Question: I have 400 images like the following one:

I want to add timestamps for each image, so I will have 400 timestamps in total. Each timestamp contains hours, minutes and seconds ('HHMMSS').
For Image1 => Timestamp1 ... Image400 => Timestamp400.
I tried to use the following code:
'''
for i = 1:400
startDate = datenum('02-Nov-2013 13:30:06');
endDate = datenum('02-Nov-2013 13:30:51');
xdate = linspace(startDate,endDate,400);
... code to generate image
set(gca,'XTick',xdate);
datetick('x','HHMMSS');
end
'''
But it became obvious that it didn't works, because I get the timestamps along an x axis, and I want a single timestamp for each image up to 400 images. Anyone has any clue how to do that?
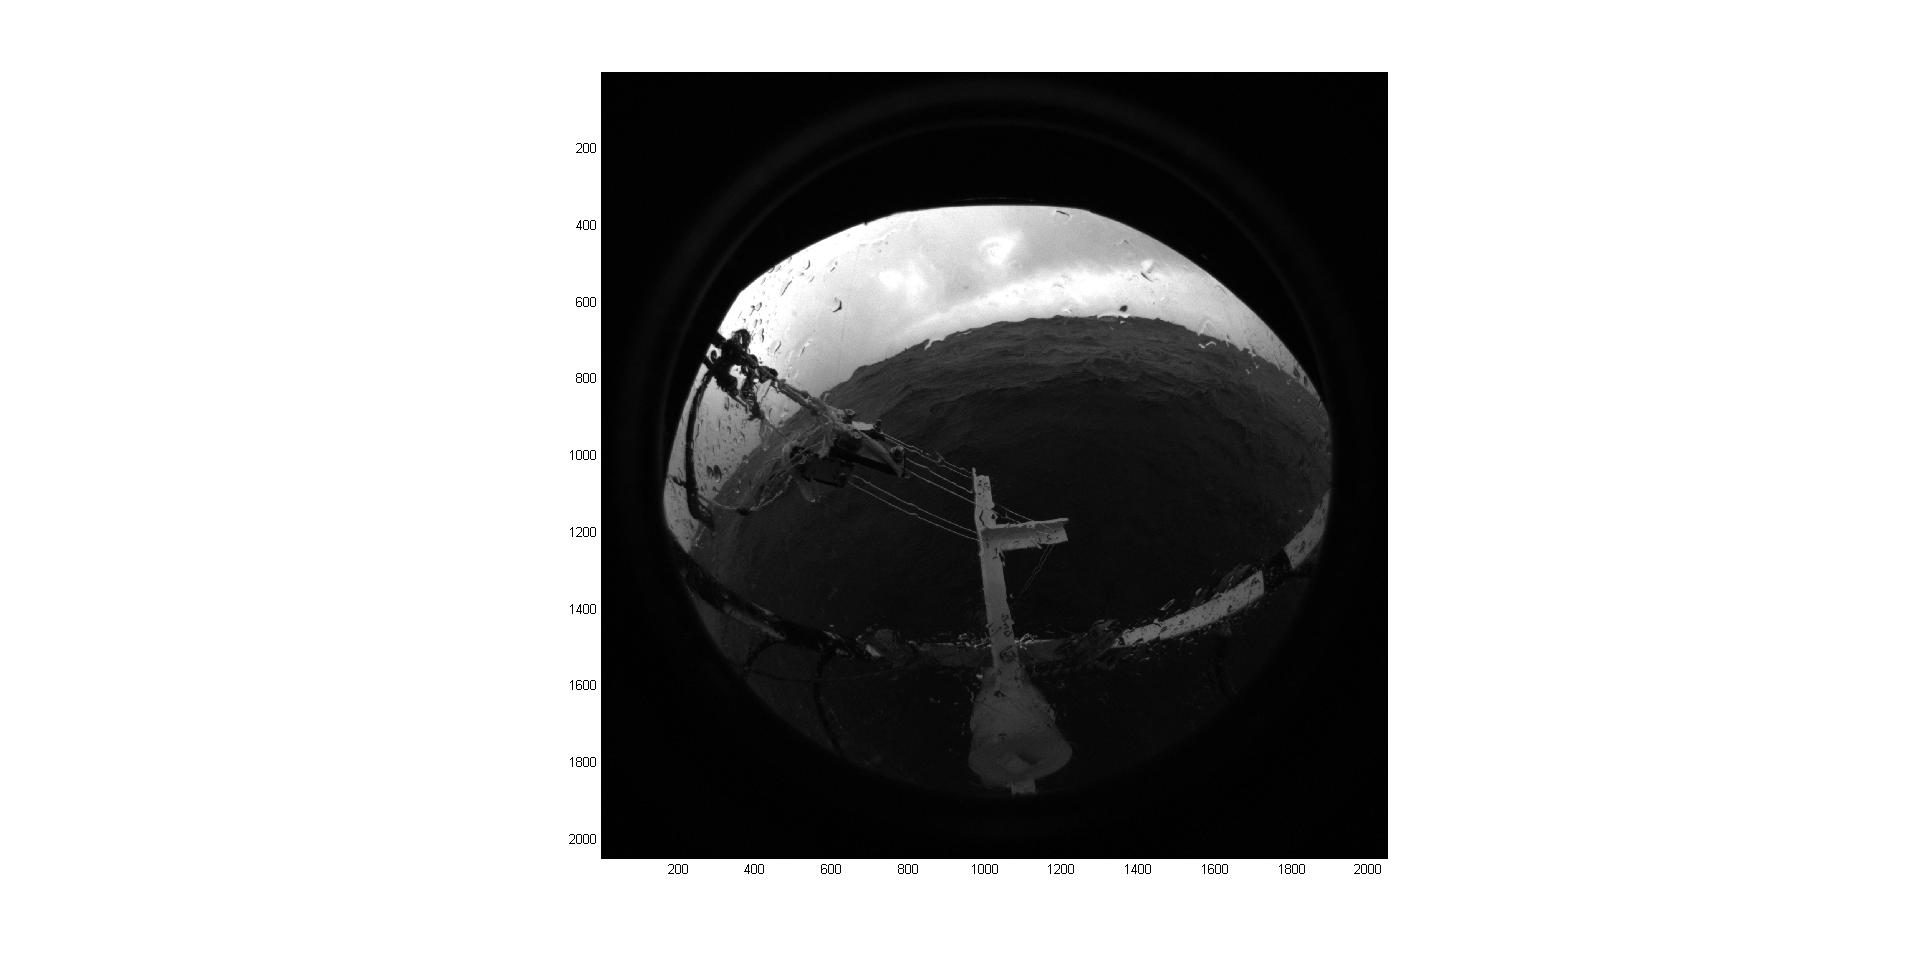
Answer: Here is a solution with <URL> that does pretty much all the job:
'''
% --- Get date list
startDate = datenum('02-Nov-2013 13:30:06');
endDate = datenum('02-Nov-2013 13:30:51');
xdate = linspace(startDate,endDate,400);
for i = 1:numel(xdate)
% --- Code to generate image
Img = imread('test.jpg');
% --- Insert timestamp
s = datestr(xdate(i), 'HH:MM:SS');
Res = insertText(Img, [0 0], s, 'AnchorPoint','LeftTop', ...
'BoxColor', 'white', 'fontsize', 40);
% --- Display and break (to remove)
imshow(Res)
break;
end
'''
and the result: